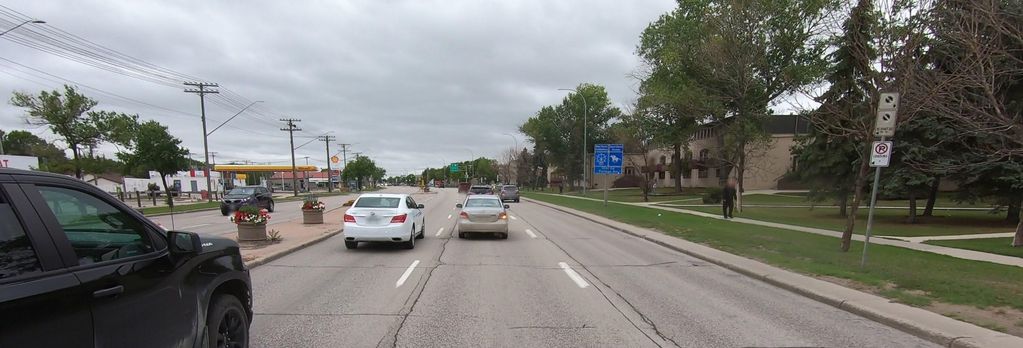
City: winnipeg